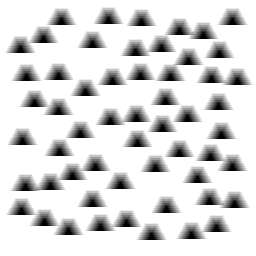
Squares: 0
Triangles: 56
Stars: 0
Total shapes: 56